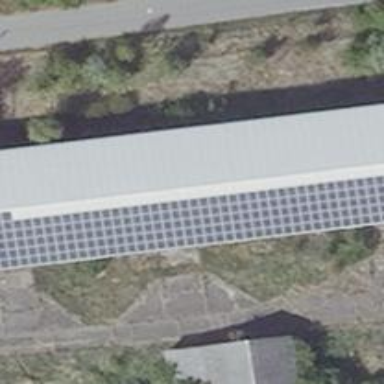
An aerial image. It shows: Solar photovoltaic panel generator producing electricity as small installation.